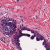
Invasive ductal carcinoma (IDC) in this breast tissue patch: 0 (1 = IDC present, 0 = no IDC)